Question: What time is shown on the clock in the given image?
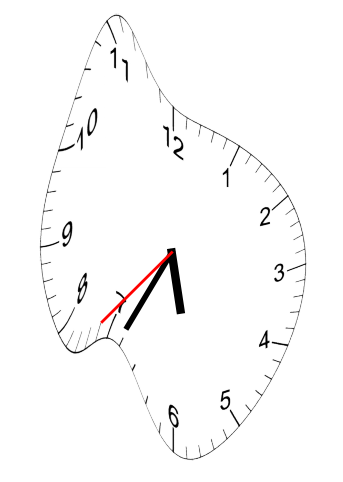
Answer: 05:34:37